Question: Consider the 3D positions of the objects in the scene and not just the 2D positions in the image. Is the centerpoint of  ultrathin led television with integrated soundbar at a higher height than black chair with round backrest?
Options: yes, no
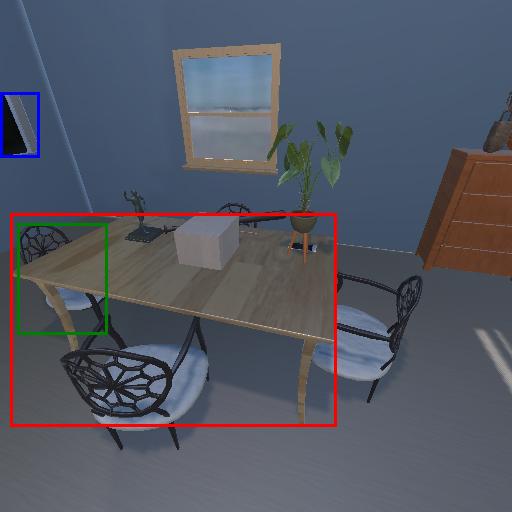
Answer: yes